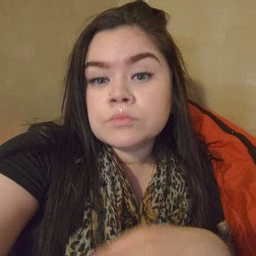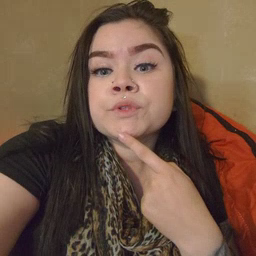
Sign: chin